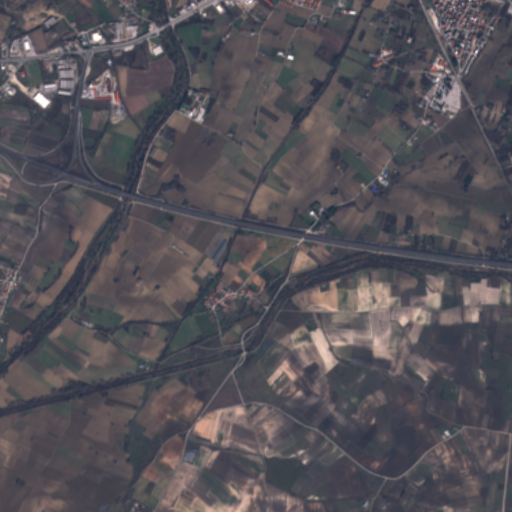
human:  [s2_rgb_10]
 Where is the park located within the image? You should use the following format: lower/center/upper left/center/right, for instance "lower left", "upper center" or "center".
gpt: The park is located in the upper right of the image.
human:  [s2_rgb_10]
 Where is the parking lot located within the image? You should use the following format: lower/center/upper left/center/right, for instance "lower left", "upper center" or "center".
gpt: The parking lot is located in the upper right of the image.
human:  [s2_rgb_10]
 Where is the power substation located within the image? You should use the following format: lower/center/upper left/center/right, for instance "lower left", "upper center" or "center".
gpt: The power substation is located in the upper right of the image.
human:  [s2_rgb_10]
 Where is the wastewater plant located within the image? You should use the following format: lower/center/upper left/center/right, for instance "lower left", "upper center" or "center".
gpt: The wastewater plant is located in the upper center of the image.
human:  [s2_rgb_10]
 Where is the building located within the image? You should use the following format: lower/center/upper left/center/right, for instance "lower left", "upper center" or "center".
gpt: There is no building in the image.